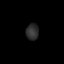
Tissue: skin
Cell type: Fibroblasts
Senescence score: 0.7729
Nuclear area (px): 204
Mean DAPI intensity: 45.515